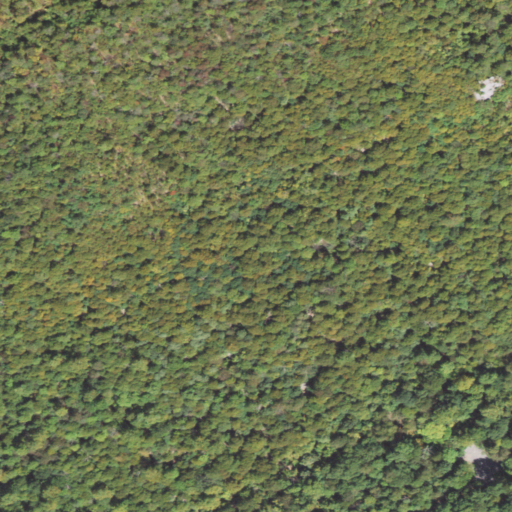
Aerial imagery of cliff(s) in Pennsylvania named Chimney Rocks containing only deciduous forest